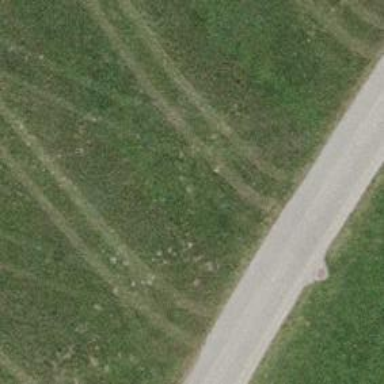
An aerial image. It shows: Wayside cross with historic significance.